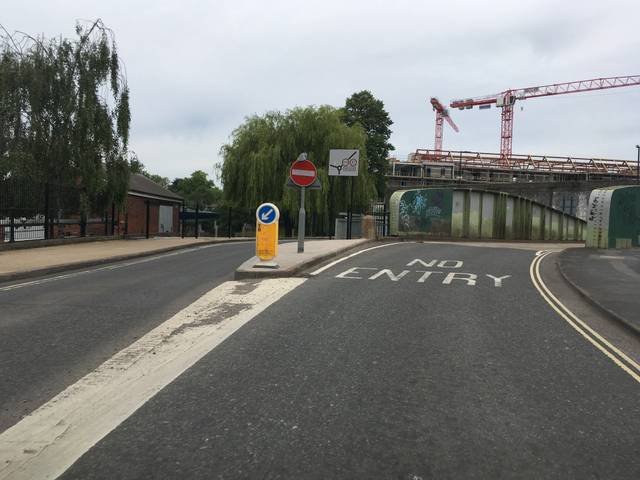
Region: United Kingdom
Coordinates: 51.446, -2.596